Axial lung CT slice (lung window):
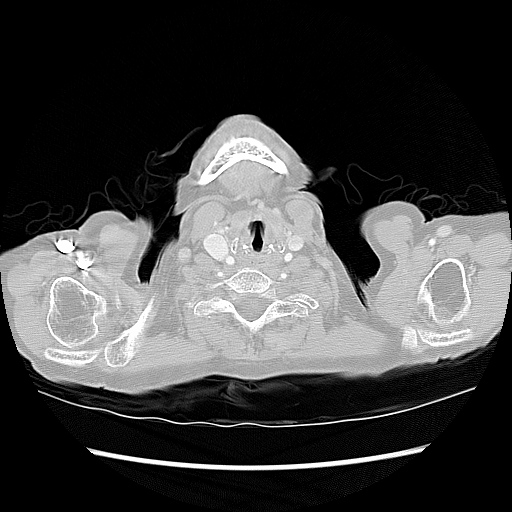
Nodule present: no